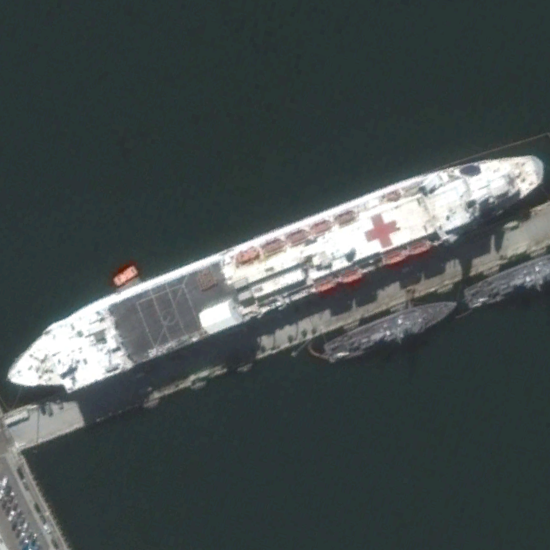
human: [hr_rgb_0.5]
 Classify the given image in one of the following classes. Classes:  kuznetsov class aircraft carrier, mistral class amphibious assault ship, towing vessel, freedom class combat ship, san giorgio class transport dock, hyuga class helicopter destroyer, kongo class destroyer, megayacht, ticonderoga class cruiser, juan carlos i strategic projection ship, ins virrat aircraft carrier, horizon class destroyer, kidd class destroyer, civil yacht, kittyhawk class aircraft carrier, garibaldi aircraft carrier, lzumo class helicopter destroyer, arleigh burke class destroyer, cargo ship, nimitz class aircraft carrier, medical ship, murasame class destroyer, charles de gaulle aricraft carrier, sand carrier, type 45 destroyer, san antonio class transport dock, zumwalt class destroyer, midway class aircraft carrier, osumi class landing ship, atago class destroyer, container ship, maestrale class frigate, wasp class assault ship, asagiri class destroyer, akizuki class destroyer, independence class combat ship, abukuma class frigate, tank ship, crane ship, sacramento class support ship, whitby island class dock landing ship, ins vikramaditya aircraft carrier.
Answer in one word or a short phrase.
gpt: Medical ship